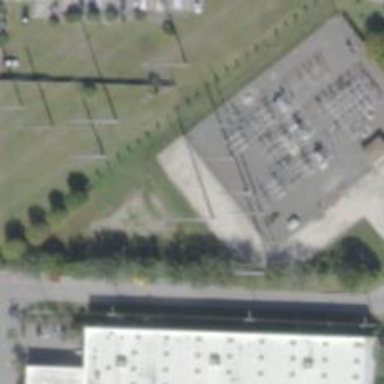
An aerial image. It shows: Outdoor power substation surrounded by fence. The substation operates at the distribution level.